Question: I have set up a CrawlSpider aggregating all outbound links (crawling from 'start_urls' only a certain depth via e.g. 'DEPTH_LIMIT = 2').
'''
class LinkNetworkSpider(CrawlSpider):
name = "network"
allowed_domains = ["exampleA.com"]
start_urls = ["http://www.exampleA.com"]
rules = (Rule(SgmlLinkExtractor(allow=()), callback='parse_item', follow=True),)
def parse_start_url(self, response):
return self.parse_item(response)
def parse_item(self, response):
hxs = HtmlXPathSelector(response)
links = hxs.select('//a/@href').extract()
outgoing_links = []
for link in links:
if ("http://" in link):
base_url = urlparse(link).hostname
base_url = base_url.split(':')[0] # drop ports
base_url = '.'.join(base_url.split('.')[-2:]) # remove subdomains
url_hit = sum(1 for i in self.allowed_domains if base_url not in i)
if url_hit != 0:
outgoing_links.append(link)
if outgoing_links:
item = LinkNetworkItem()
item['internal_site'] = response.url
item['out_links'] = outgoing_links
return [item]
else:
return None
'''
I want to extend this to multiple domains (exampleA.com, exampleB.com, exampleC.com ...). At first, I thought i can just add my list to 'start_urls' as well as 'allowed_domains' but in my opinion this causes following problems:
- 'DEPTH_LIMIT''start_urls''allowed_domain'-
So how can i more spider without running into the problem of and using the settings per website?
Additional image showing what i would like to realize:

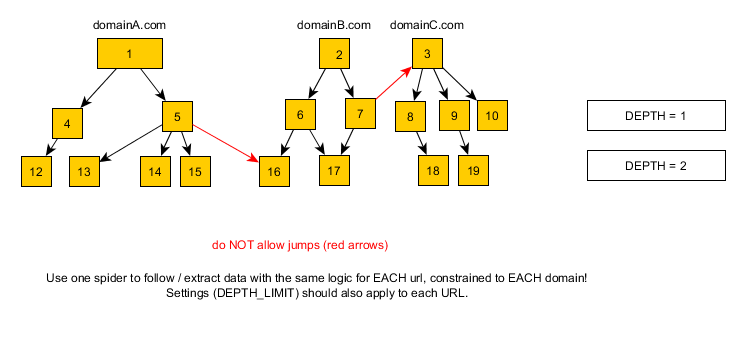
Answer: I have now achieved it without rules. I attached a 'meta' attribute to every 'start_url' and then simply check myself whether the links belong to the original domain and sent out new requests correspondingly.
Therefore, override 'start_requests':
'''
def start_requests(self):
return [Request(url, meta={'domain': domain}, callback=self.parse_item) for url, domain in zip(self.start_urls, self.start_domains)]
'''
In subsequent parsing methods we grab the 'meta' attribute 'domain = response.request.meta['domain']', compare the domain with the extracted links and sent out new requests ourselves.